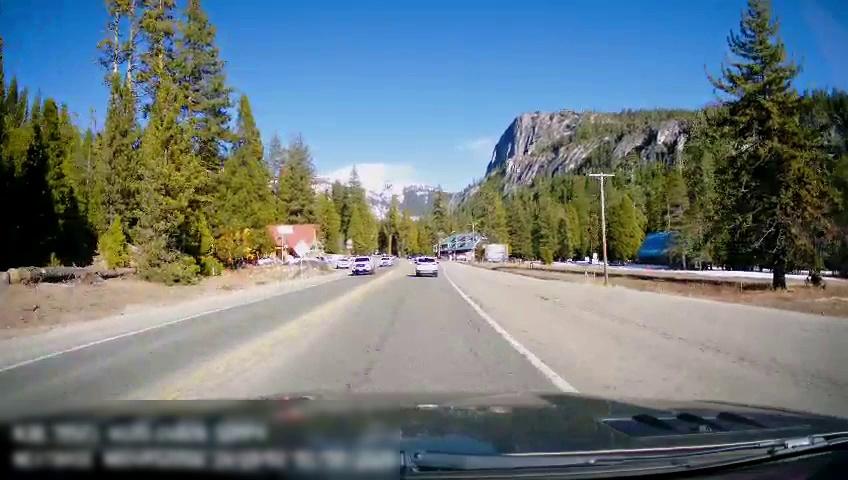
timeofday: Day
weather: Sunny
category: Drivable Space
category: Vehicles | Truck
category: Vehicles | SUV
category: Vehicles | SUV
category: Vehicles | SUV
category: Lanes | Opposite Lane
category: Lanes | Current Lane